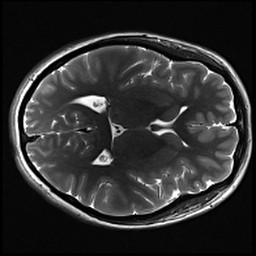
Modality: inplaneT2
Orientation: axial